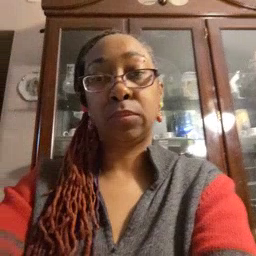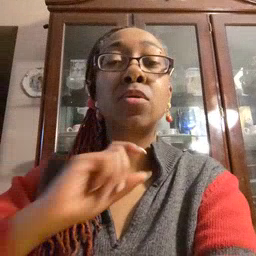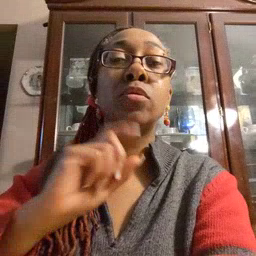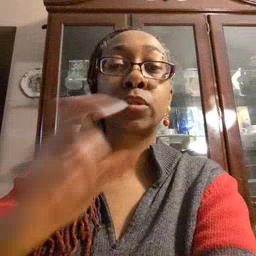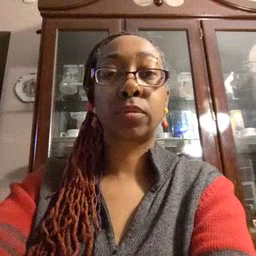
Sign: garbage